Question: I'm need to enable a button (and perhaps other elements on the form in the near future) if at least one of the input element has values. I'm using BootstrapValidator as a main validation library since I'm using Twitter Bootstrap but have not idea, in the easy way, to achieve this. What I know is check each input one by one as for example:
'''
if ($('.some_input').length > 0) { // then do actions }
'''
But if I have many fields this solutions seems to be tedious and not very practical, also I'll need to trigger in some many events as for example: 'keypress', 'keyup', 'keydown', 'blur' and maybe others too (not clear at all).
Right now the form is pretty simple as image shows below and the my solution should works but the form will grow up fast and in the near future so I leave it behind and I'm looking for another solution.

Here the button "Buscar" (it's enabled on the img but doesn't care about this I miss to disabled when I took the screenshoot) should be enabled only if any of the input on the form (Codigo de la Norma, Ano de Publicacion, Palabra o Termino que contiene la Norma) has values and possibly a choice marked on the select below has a value different from the default (can be any as for example --Pick one-- with value=0) in a simple words: any input has at least 3 characters minimmum and choice in the SELECT should be different from the default one, how can I do that?
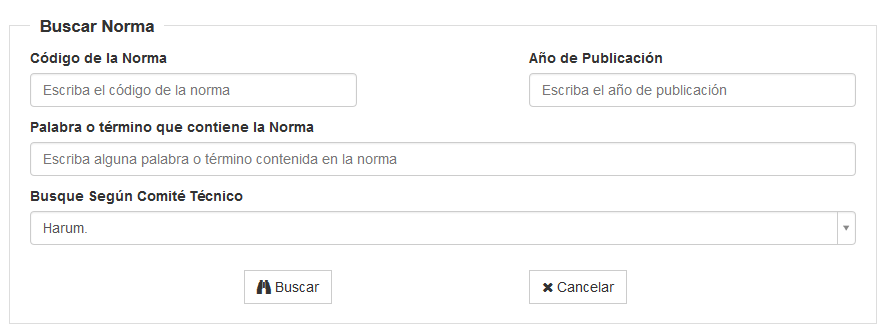
Answer: '''
$(function() {
$(':text').on('input', function() {
if( $(':text').filter(function() { return !!this.value; }).length > 0 ) {
$('button').prop('disabled', false);
} else {
$('button').prop('disabled', true);
}
});
});
'''
'''
<script src="https://ajax.googleapis.com/ajax/libs/jquery/2.1.1/jquery.min.js"></script>
<form>
First name: <input type="text" name="firstname"><br>
Last name: <input type="text" name="lastname"><br>
<button disabled="disabled">Submit</button>
</form>
'''
To expand this so it works with other form elements (excluding 'radios' and 'checks') you can change ':text' to ':input'. And the code can be shortened to the following:
'''
$(function() {
$(':input').on('input', function() {
var completed = $(':input').filter(function() { return !!this.value; }).length > 0;
$('button').prop('disabled', !completed);
});
});
'''